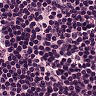
Metastatic tissue present: no